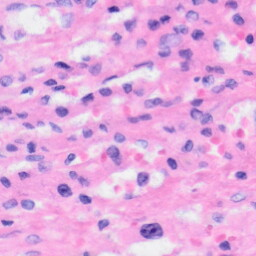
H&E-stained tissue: Liver